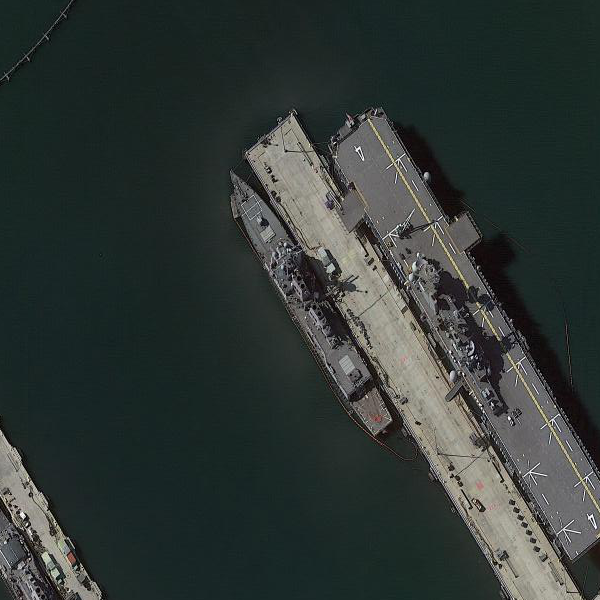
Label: destroyer